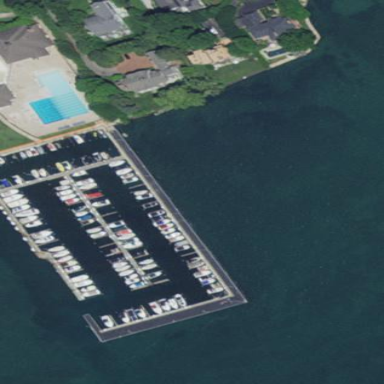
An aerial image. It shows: Marina area for leisure land.